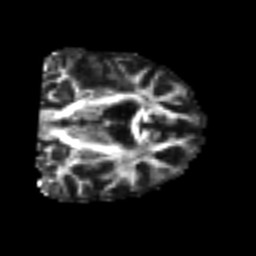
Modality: FA
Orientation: coronal
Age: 56
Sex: male
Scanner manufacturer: siemens
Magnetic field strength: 3 T
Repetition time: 4.999 s
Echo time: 0.07946 s